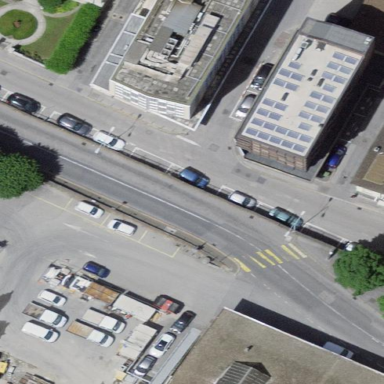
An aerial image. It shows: Parking lane designated for parking.